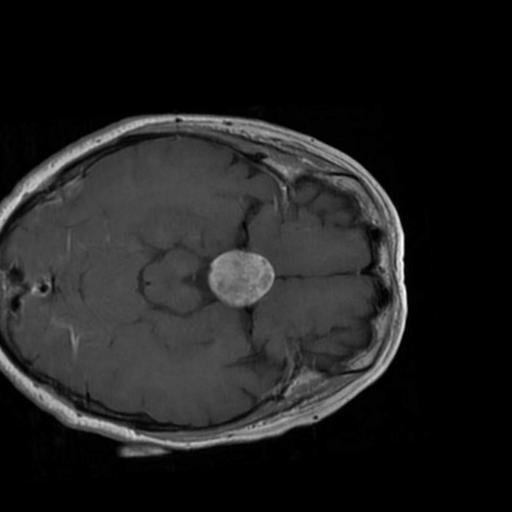
Label: brain_tumor